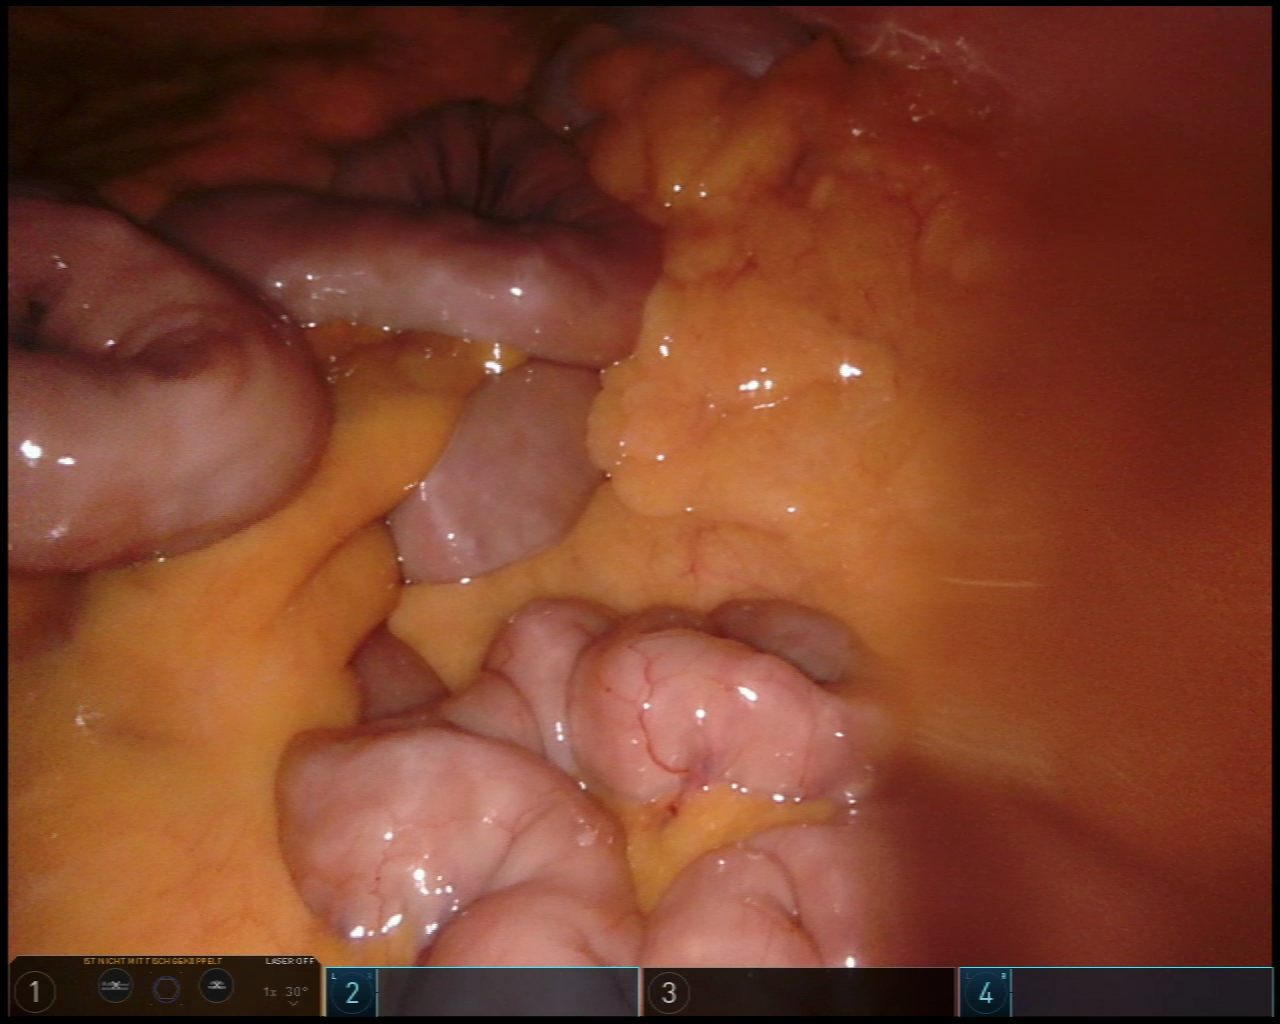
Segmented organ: small_intestine
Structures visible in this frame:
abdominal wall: no
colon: yes
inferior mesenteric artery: no
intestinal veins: no
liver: no
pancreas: no
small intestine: yes
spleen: no
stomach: no
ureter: no
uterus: no
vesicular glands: no